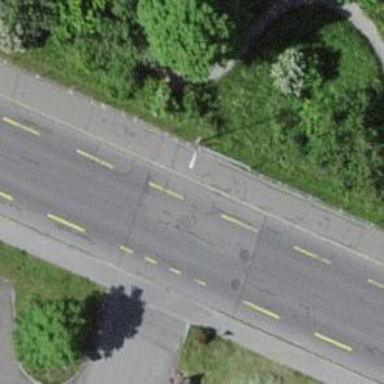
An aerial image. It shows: Tertiary road with asphalt surface and designated cycle lane.